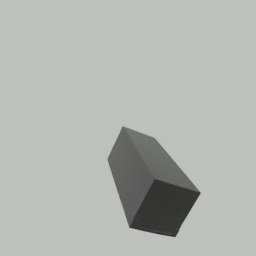
Label: appliances